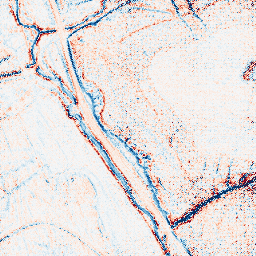
Category: edge_preserving
Decomposition family: bilateral
Decomposition parameters: d: 9
sigma_color: 25
sigma_space: 25
Upsampling method: regularized
Upsampling parameters: scale: 4
lambda_reg: 0.1
Upsampling scale: 4